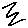
Label: zigzag